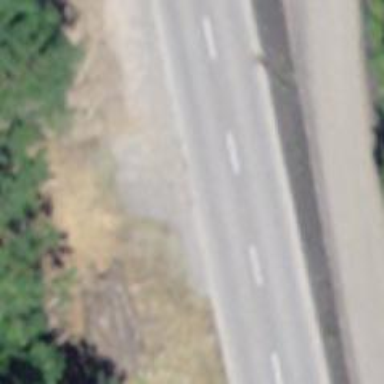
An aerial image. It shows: Tertiary road with asphalt surface.